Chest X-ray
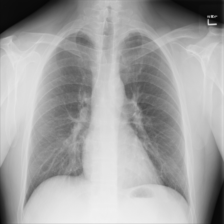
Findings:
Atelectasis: negative
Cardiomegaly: negative
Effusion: negative
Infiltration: negative
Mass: negative
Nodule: negative
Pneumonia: negative
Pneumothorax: negative
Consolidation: negative
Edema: negative
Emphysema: negative
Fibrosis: negative
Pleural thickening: negative
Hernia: negative